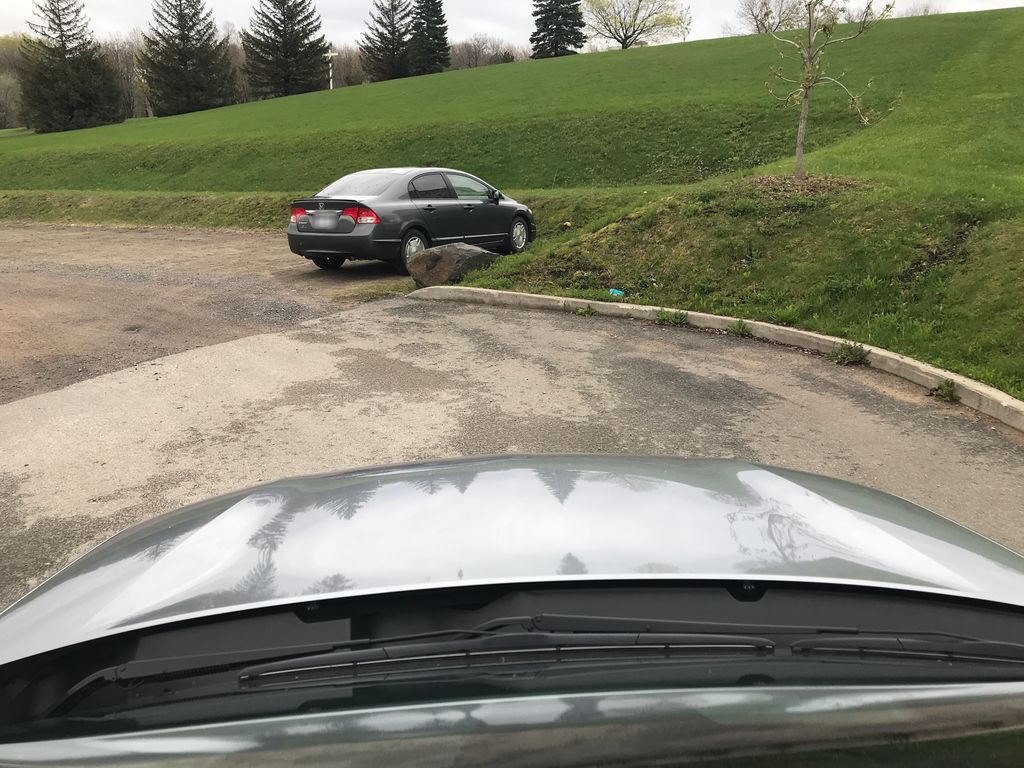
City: quebec_city